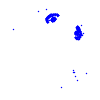
Particle: electron